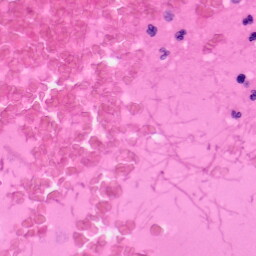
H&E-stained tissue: Colon